Aerial crown-view tile of a tropical tree (Barro Colorado Island, Panama), acquired 20250715:
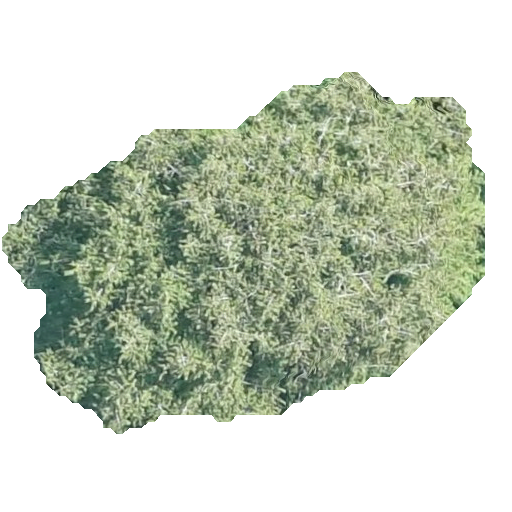
Species: Virola surinamensis
GBIF accepted scientific name: Virola surinamensis
Crown area: 177.191 m²